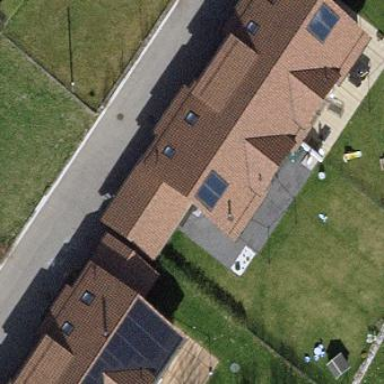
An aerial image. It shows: Simple house.